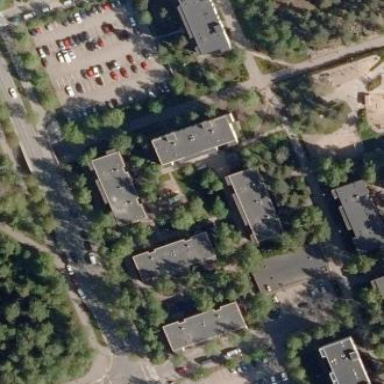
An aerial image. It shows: Residential garden.